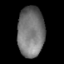
Tissue: skin
Cell type: Epithelial cells
Senescence score: 0.8739
Nuclear area (px): 1313
Mean DAPI intensity: 117.68